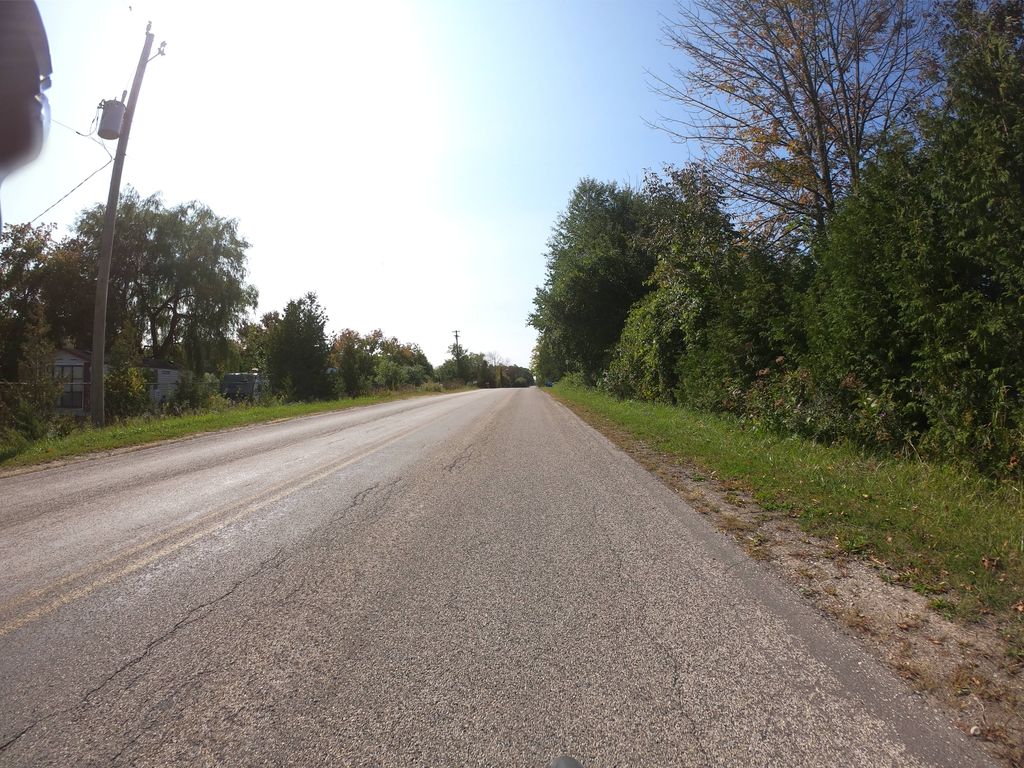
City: kitchener-waterloo